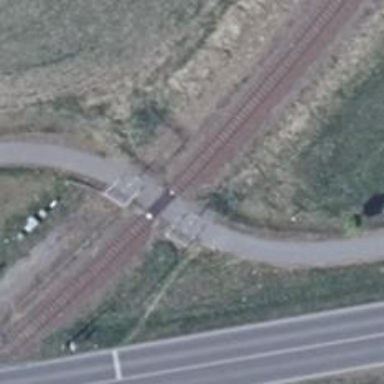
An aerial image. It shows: Railway crossing.